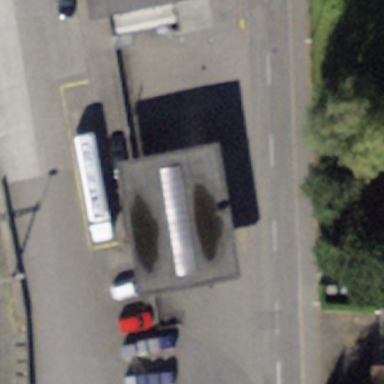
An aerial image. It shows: Roofed fuel facility.